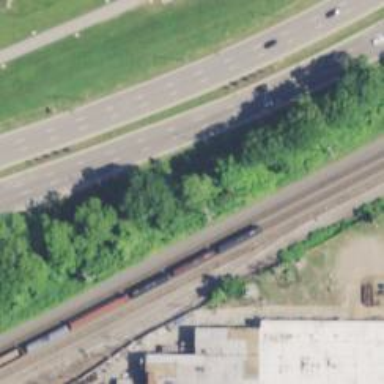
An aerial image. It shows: Rail spur service.